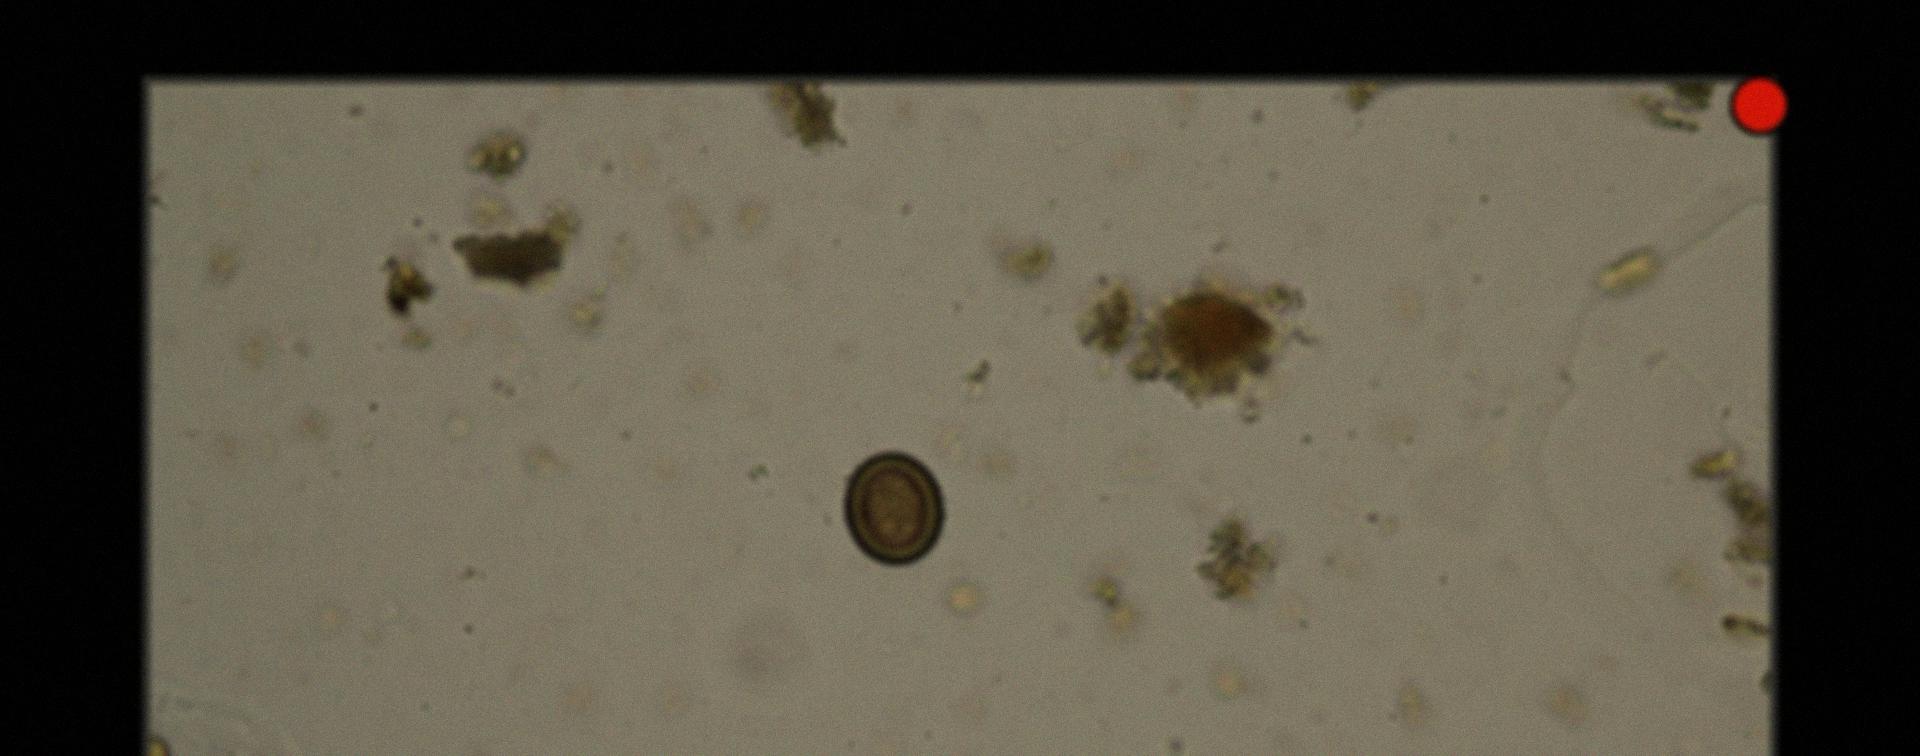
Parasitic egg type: Taenia spp. egg